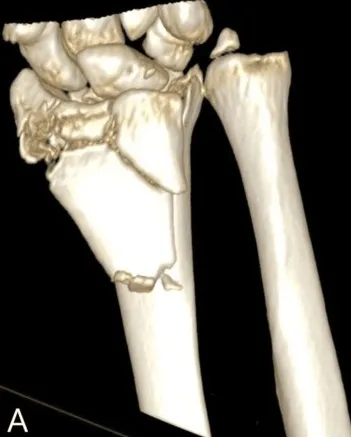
Three-dimensional reconstruction of the fracture. A: Note the significant comminution of the volar metaphysis and articular surface of the distal radius.
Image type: radiology (ct)